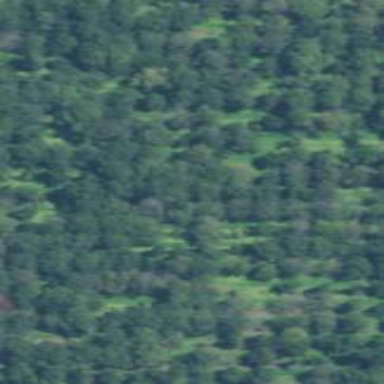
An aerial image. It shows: Orchard filled with macadamia trees.